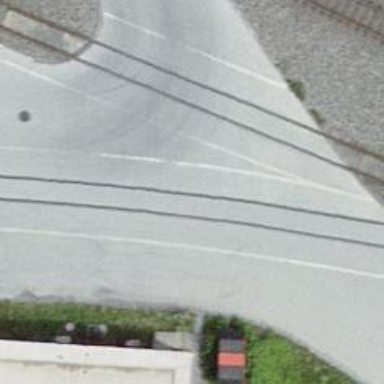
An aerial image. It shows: Railway level crossing.